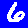
Digit: 6